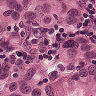
Metastatic tissue present: yes